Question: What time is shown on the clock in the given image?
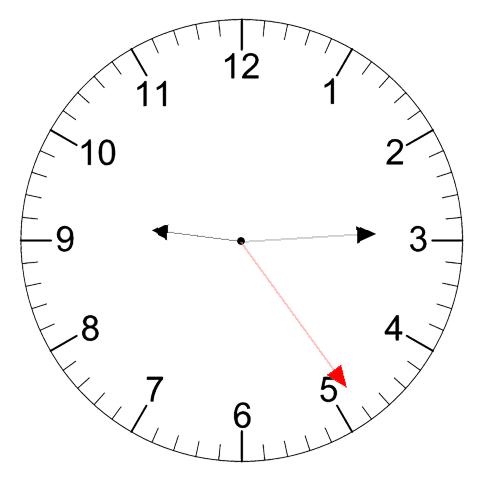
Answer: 09:14:24